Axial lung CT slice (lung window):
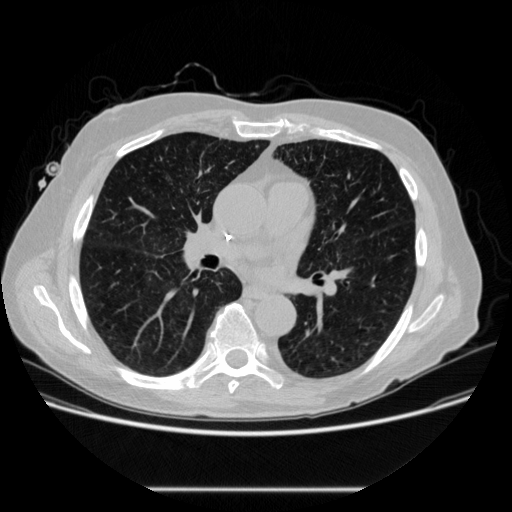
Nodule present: no